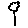
Label: flower